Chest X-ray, PA view. Patient: 51 years old, sex F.
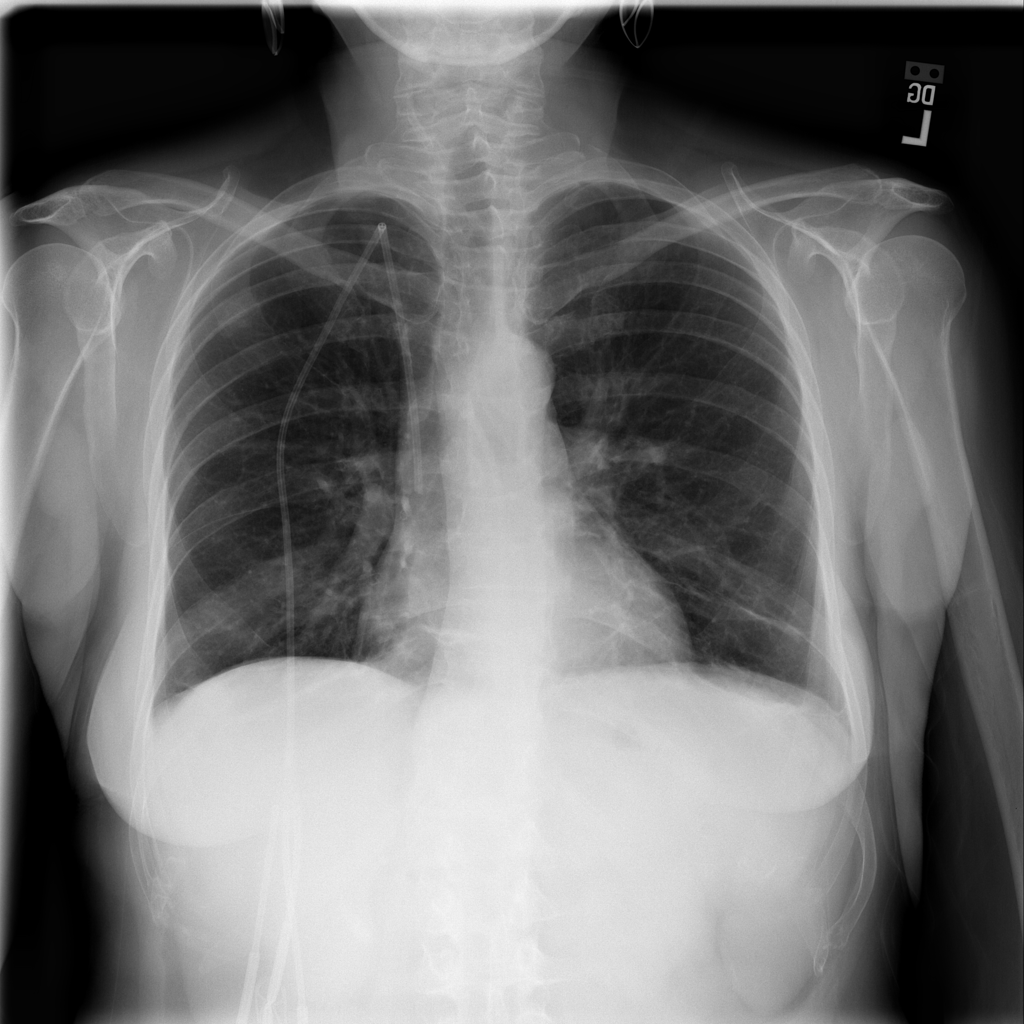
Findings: Fibrosis